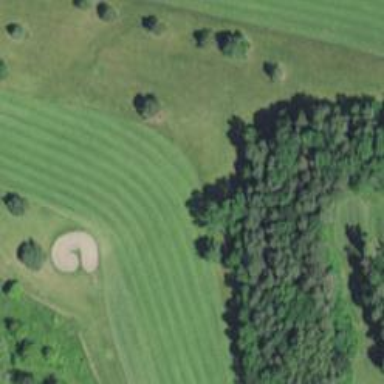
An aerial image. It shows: Golf hole.